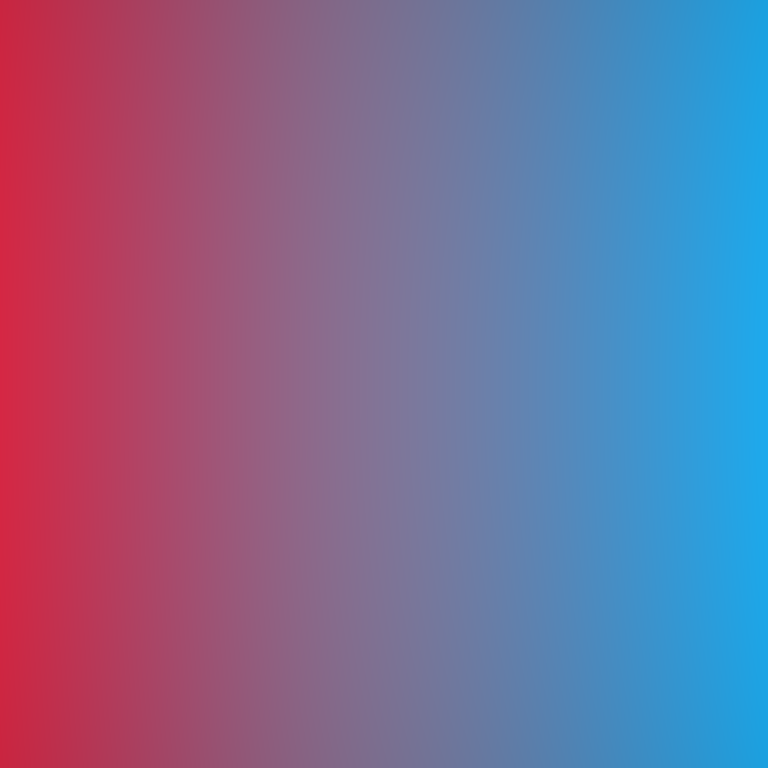
Abstract light effect, smooth gradient from red to blue, calm atmosphere, soft blend, no room, no furniture, no objects.